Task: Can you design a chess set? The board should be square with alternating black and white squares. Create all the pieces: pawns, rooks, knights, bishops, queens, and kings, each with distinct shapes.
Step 5178:
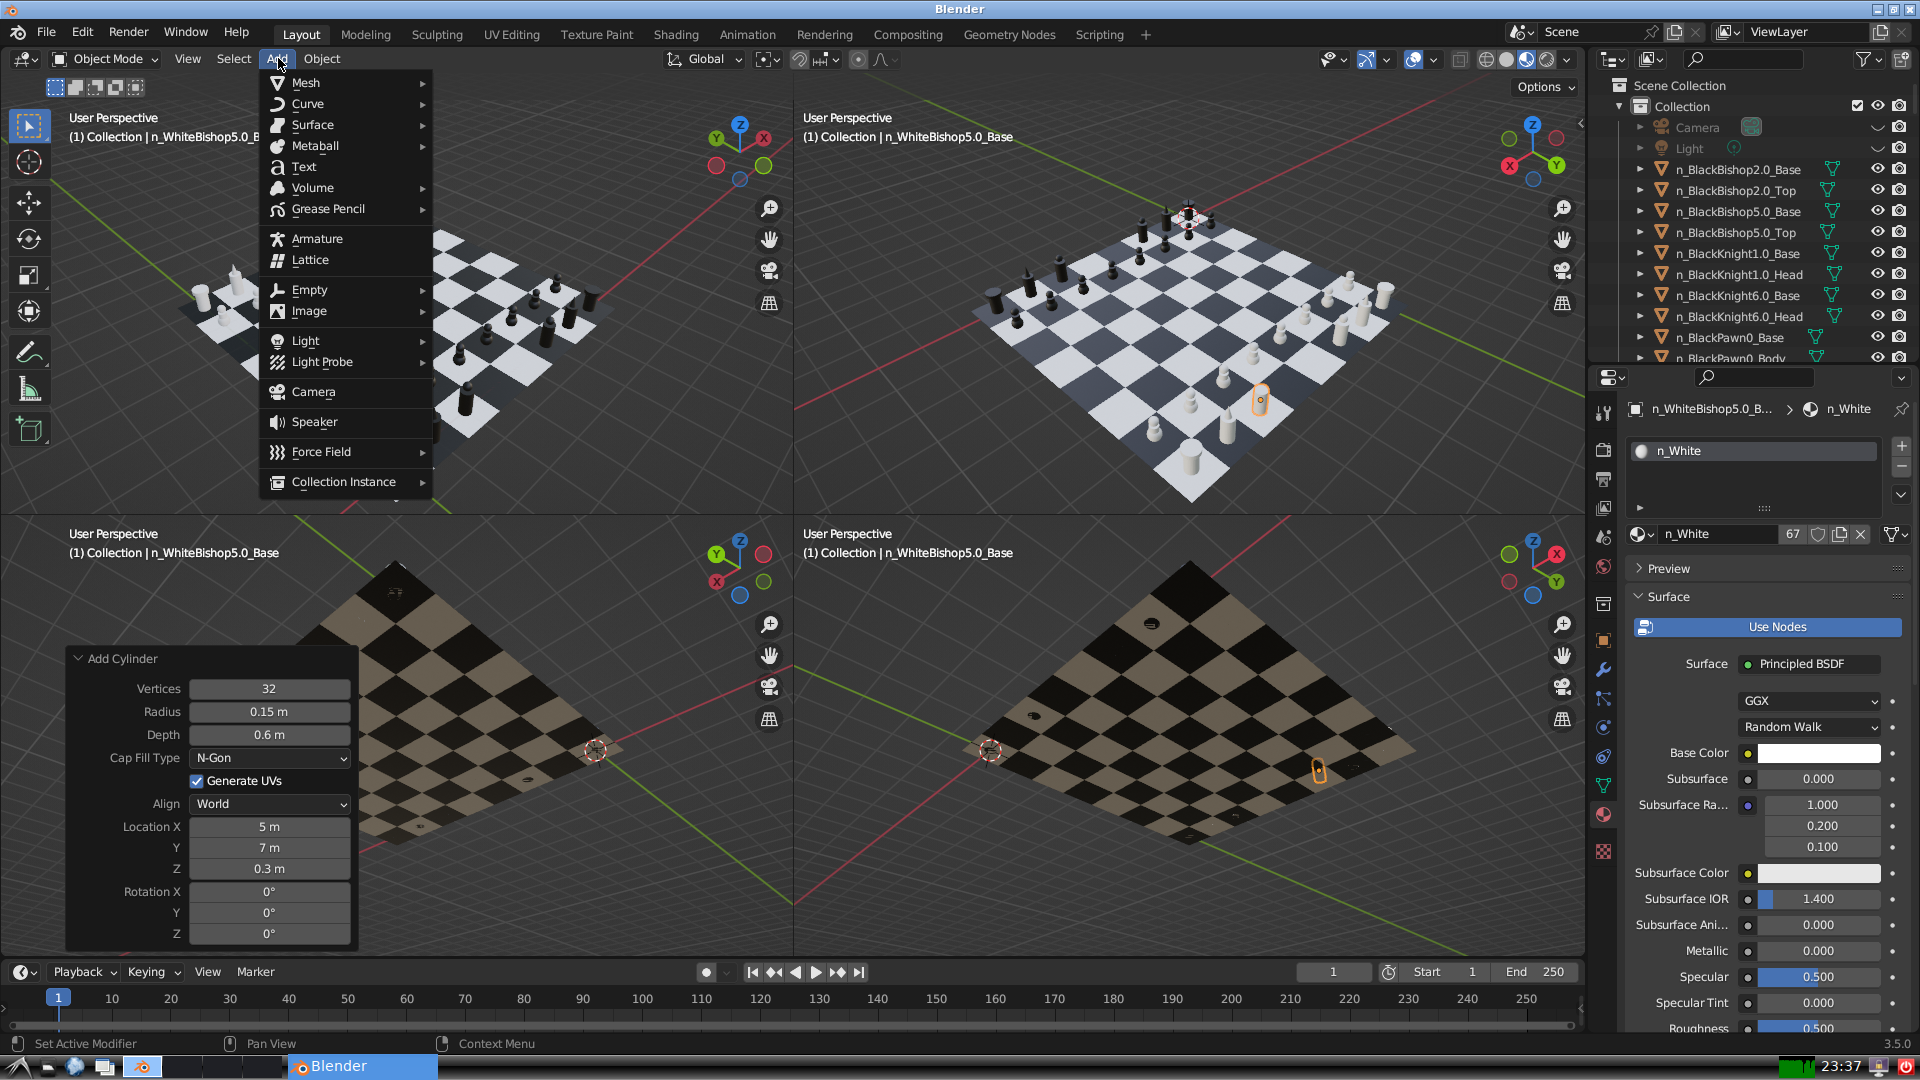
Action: {"mouse_move": [304, 82]}